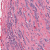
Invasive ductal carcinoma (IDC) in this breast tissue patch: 1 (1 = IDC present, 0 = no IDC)